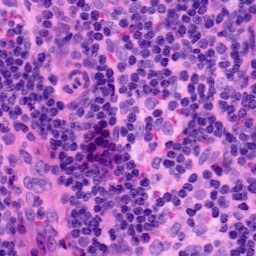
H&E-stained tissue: LymphNode